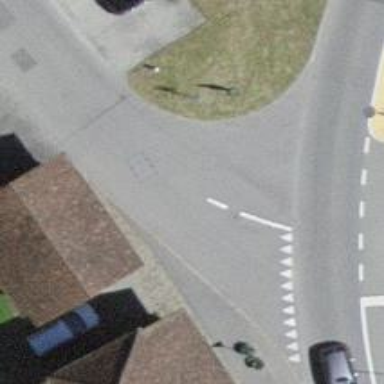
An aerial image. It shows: Post box.